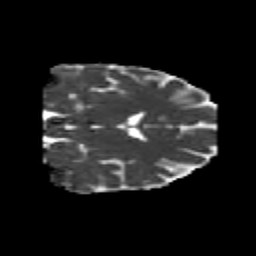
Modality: MD
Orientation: coronal
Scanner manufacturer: siemens
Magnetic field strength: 3 T
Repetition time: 6.8 s
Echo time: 0.093 s